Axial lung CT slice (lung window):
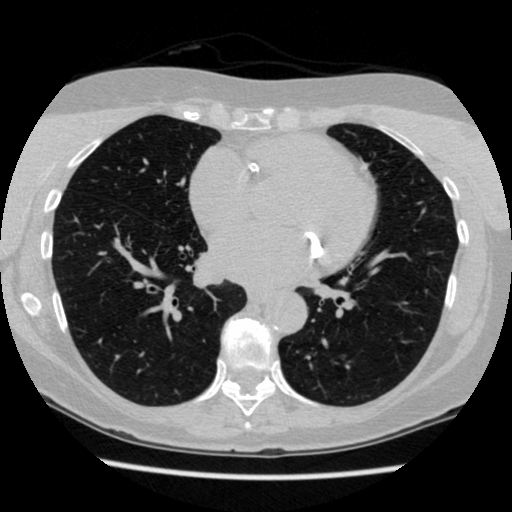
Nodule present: no